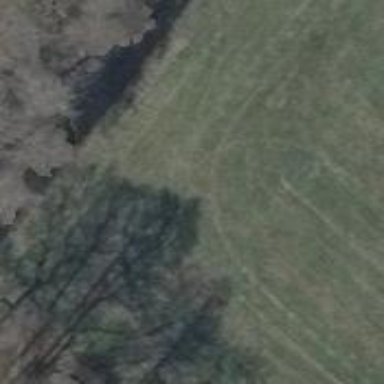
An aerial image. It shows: Grass track with grade 5 tracktype.